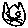
Label: cat